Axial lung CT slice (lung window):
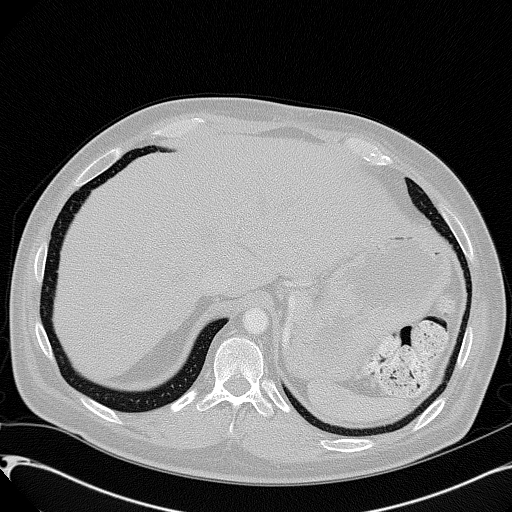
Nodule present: no